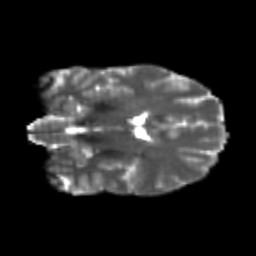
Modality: T2w
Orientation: coronal
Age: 23
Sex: male
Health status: healthy
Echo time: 0.074 s